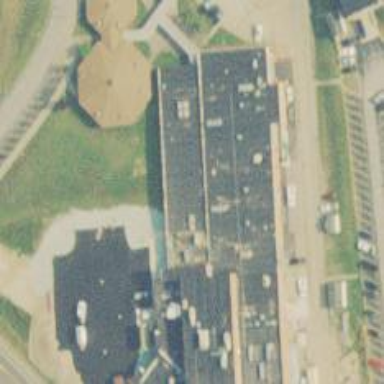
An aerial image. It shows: School.